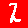
Digit: 2